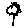
Label: flower